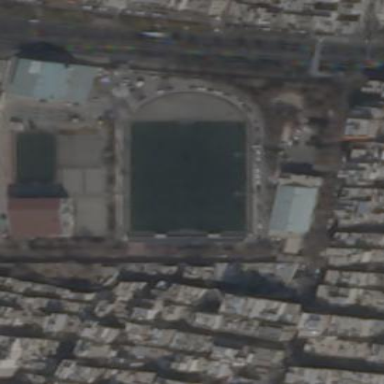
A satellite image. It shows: Soccer pitch designated for leisure and sports activities.